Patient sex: M
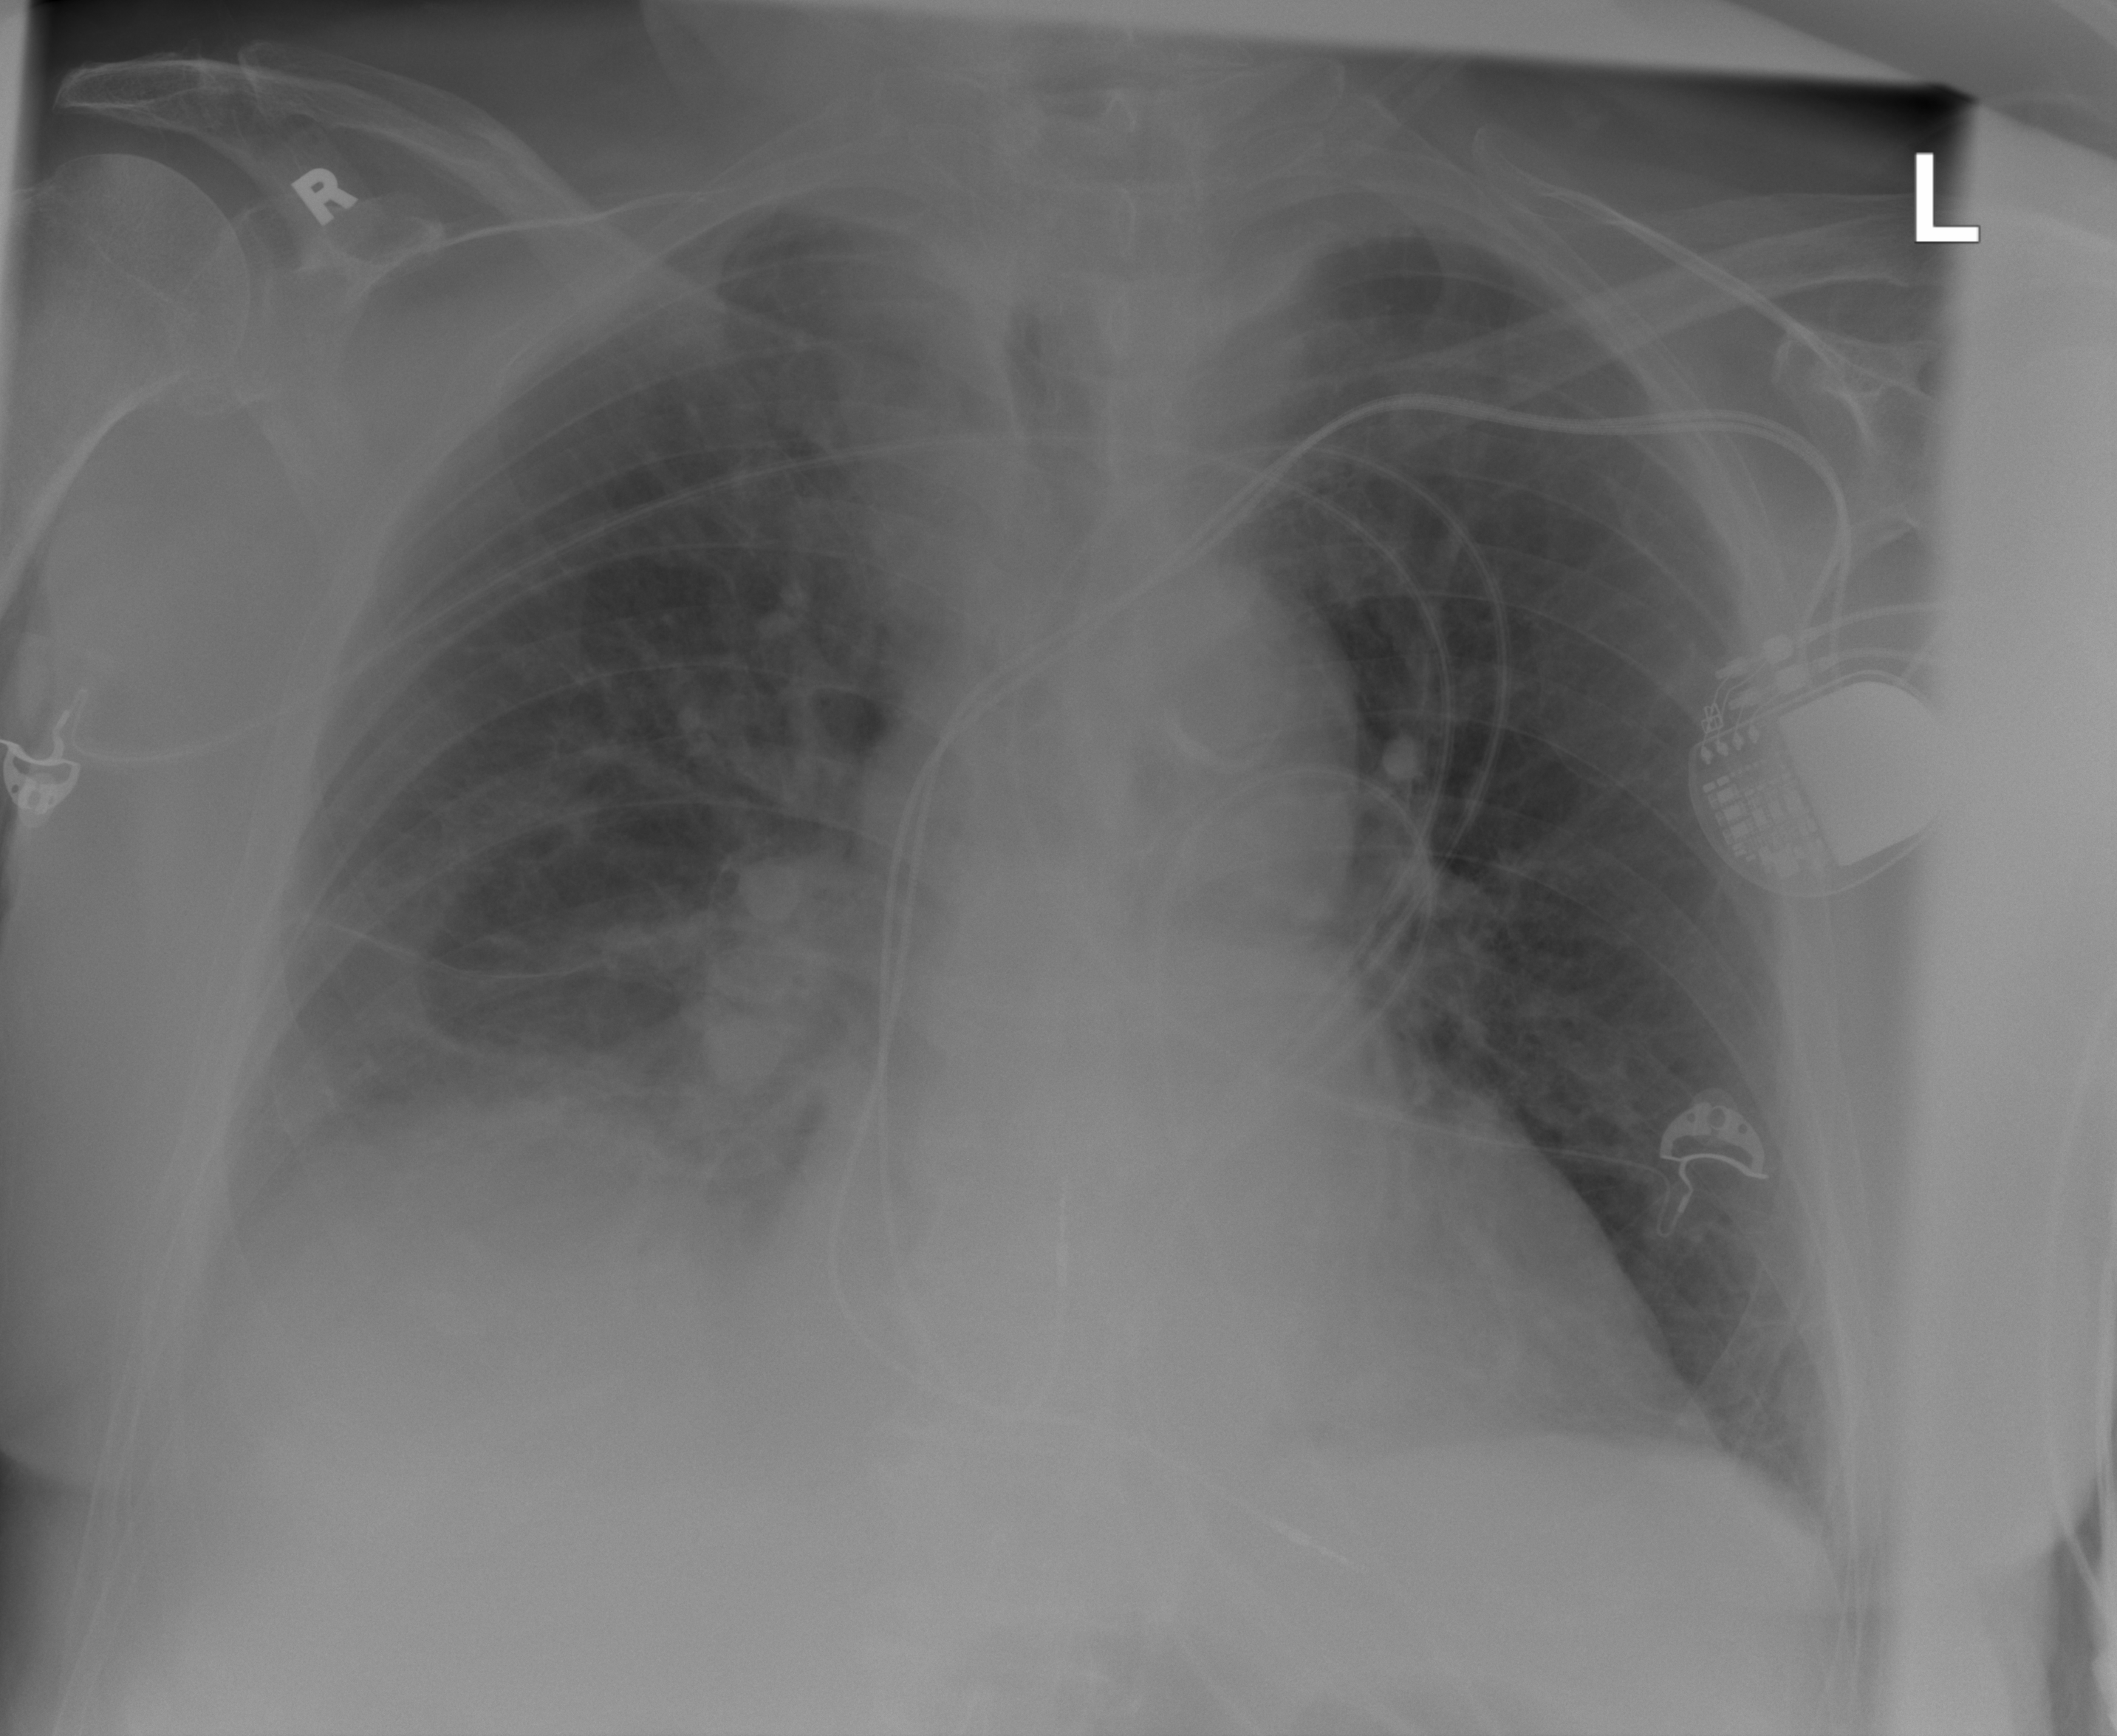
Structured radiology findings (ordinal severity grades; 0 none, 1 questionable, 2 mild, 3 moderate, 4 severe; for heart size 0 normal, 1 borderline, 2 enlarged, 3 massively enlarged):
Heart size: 1
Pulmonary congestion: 3
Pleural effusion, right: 3
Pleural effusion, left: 2
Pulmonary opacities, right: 2
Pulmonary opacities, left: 1
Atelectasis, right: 2
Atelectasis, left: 2